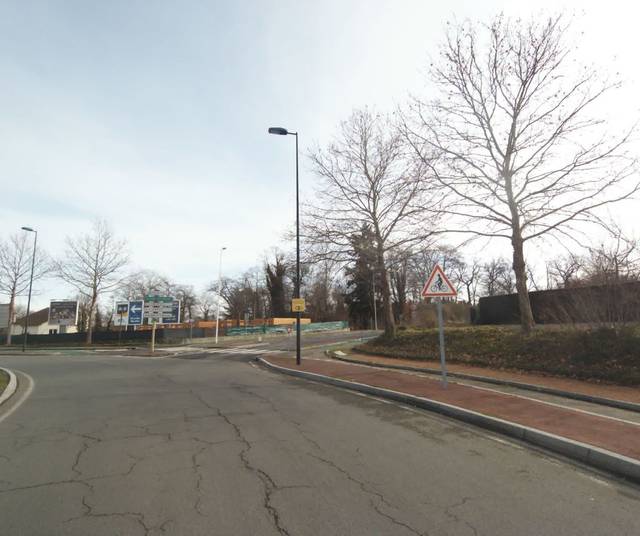
Region: France
Coordinates: 46.031, 4.046